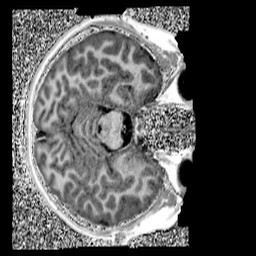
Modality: UNIT1
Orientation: axial
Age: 10
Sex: female
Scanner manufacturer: siemens
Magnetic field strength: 3 T
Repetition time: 4 s
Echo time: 0.00299 s